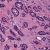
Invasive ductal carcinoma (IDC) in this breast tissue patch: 1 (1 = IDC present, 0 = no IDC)